Question: I'm trying to use AdMob mediation and I've followed the instructions in the iOS Quick Start document for AdMob located <URL>. It works, and I can see the test ad, but the advertisement seems to load outside of the visible area of the GADBannerView. I can drag the advertisement into the visible area, but when the ad refreshes, the banner again loads outside of the viewable area. I can't figure out what I'm doing wrong, nor do I see any way of fixing this, since the AdMob iOS SDK seems to handle everything once you've loaded the view. Any help is much appreciated. I've included an animation to better illustrate my issue.
(The view with the white background is presented modally when the toolbar button is touched on the view with the blue background and the GADBannerView is initially loaded with a black background for convenience.)

EDIT: I've discovered that the issue seems to have something to do with embedding the view controller in a navigation controller. It doesn't happen when the navigation controller is not present, then, after adding the navigation controller, the ad exhibits this behavior.
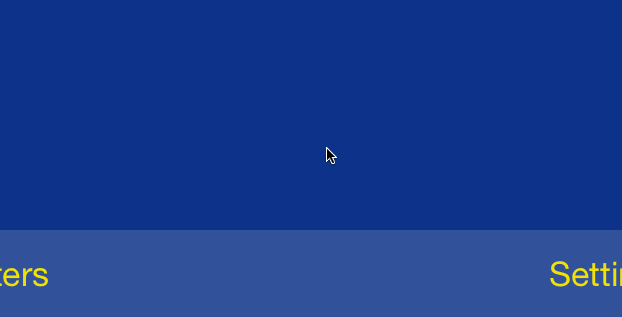
Answer: I experienced a similar issue, when trying to nest a GADBannerView in a nib in the following way:
- - - - -
A workaround I found was to uncheck the "Extend Edges ... Under Top Bars" checkbox in the view controller's nib's attributes inspector.
This of course means that the navigation controller shouldn't be translucent or you'll get some ugly fades behind the navigation controller.